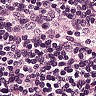
Metastatic tissue present: no